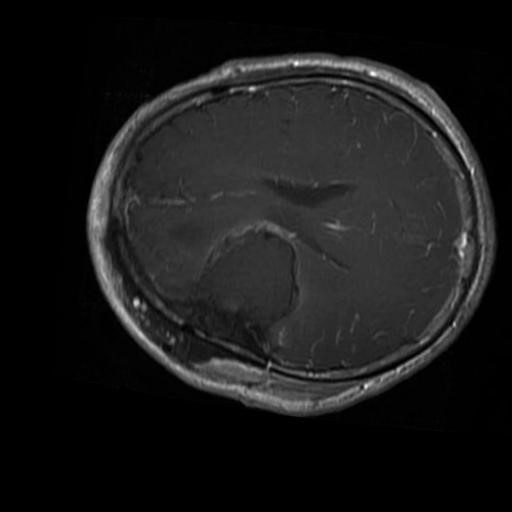
Label: brain_glioma